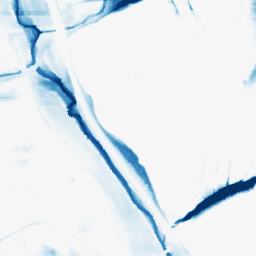
Category: morphological
Decomposition family: morphological_rect
Decomposition parameters: operation: closing
width: 50
height: 20
Upsampling method: bicubic_16x
Upsampling parameters: scale: 16
Upsampling scale: 16